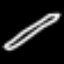
Label: pencil